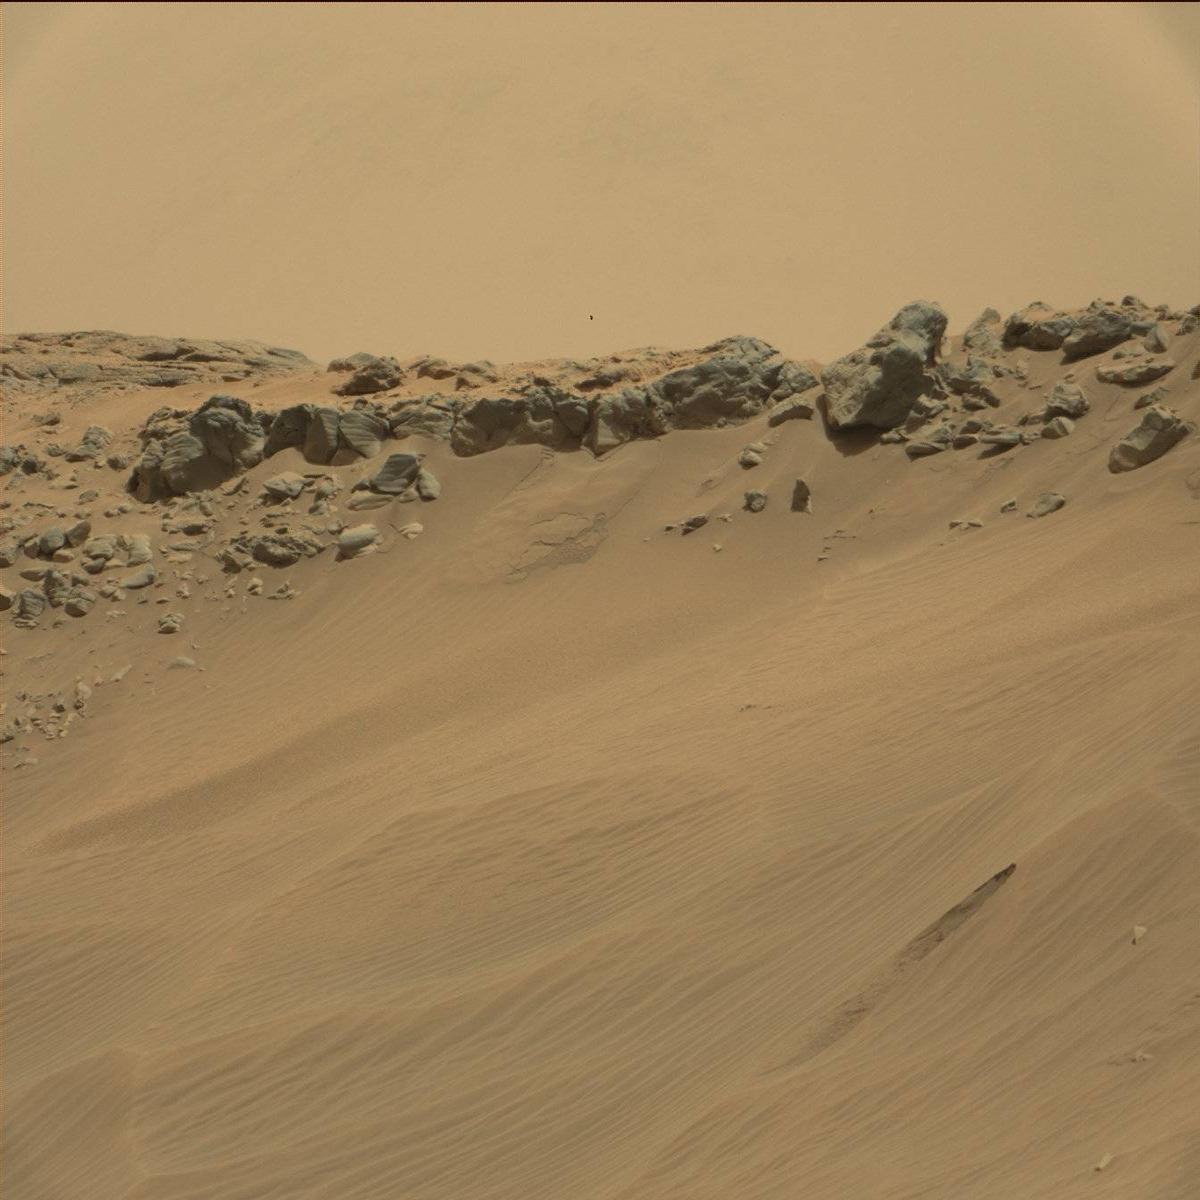
Terrain classes present: Bedrock, Ridge, Sand / Soil